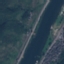
Land use / land cover: River